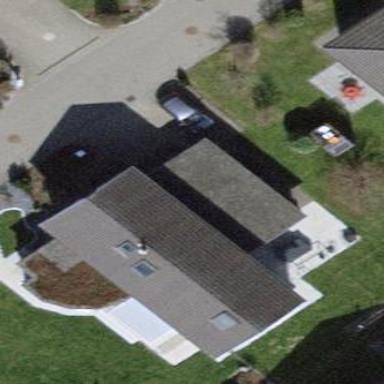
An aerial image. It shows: Garage building.